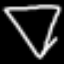
Label: diamond